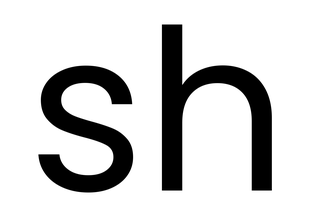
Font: Poppins-Regular